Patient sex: F
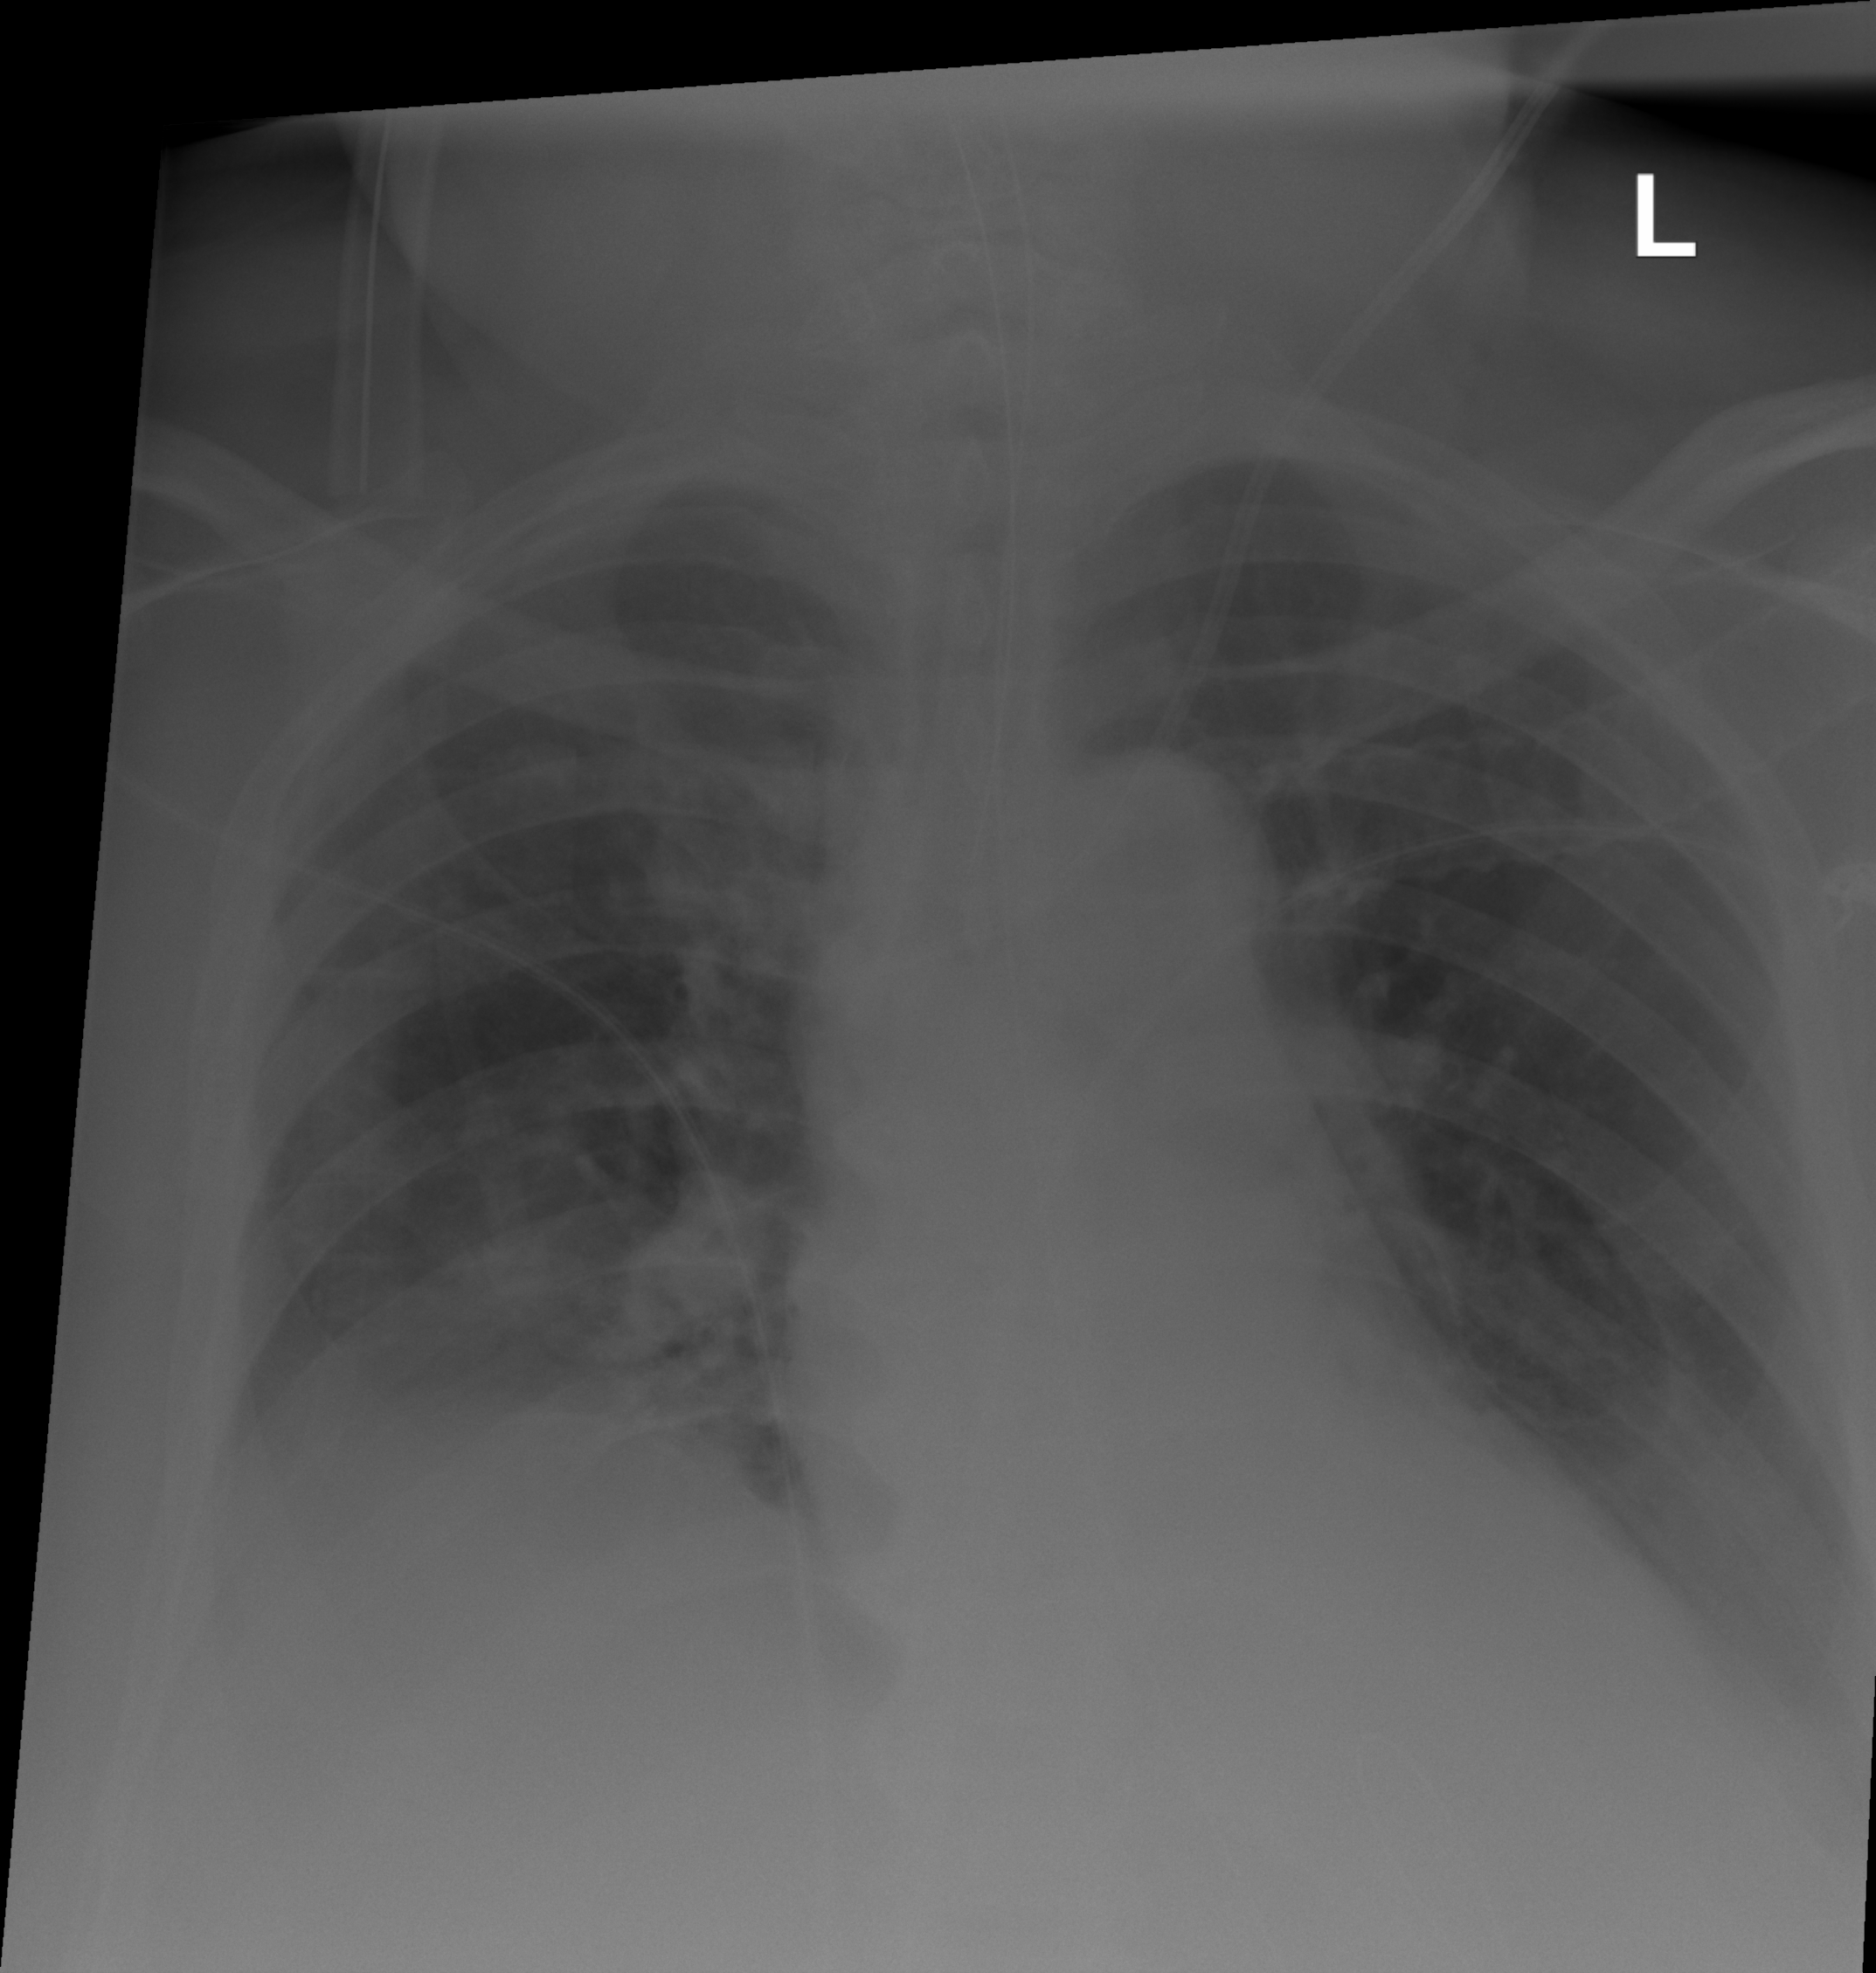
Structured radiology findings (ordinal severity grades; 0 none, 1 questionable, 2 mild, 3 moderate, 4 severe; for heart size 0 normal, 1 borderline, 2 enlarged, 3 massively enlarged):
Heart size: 1
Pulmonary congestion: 2
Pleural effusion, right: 2
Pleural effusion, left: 2
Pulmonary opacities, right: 2
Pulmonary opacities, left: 2
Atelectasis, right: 2
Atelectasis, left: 2